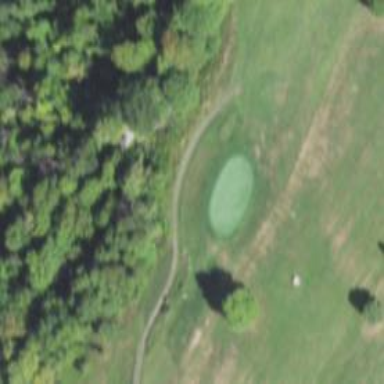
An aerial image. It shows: Path for golf carts.